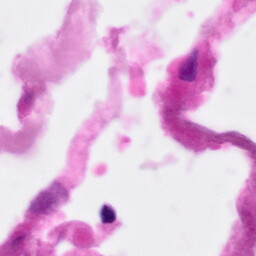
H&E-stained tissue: Pancreatic